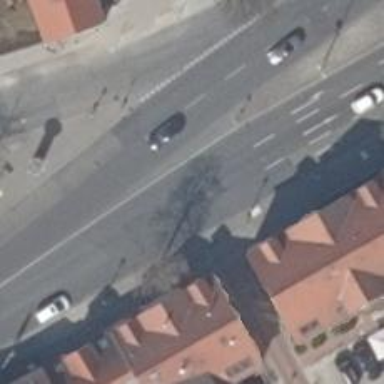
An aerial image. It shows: Secondary road with asphalt surface. There is parallel on-street parking on the right lane.